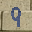
Label: 9